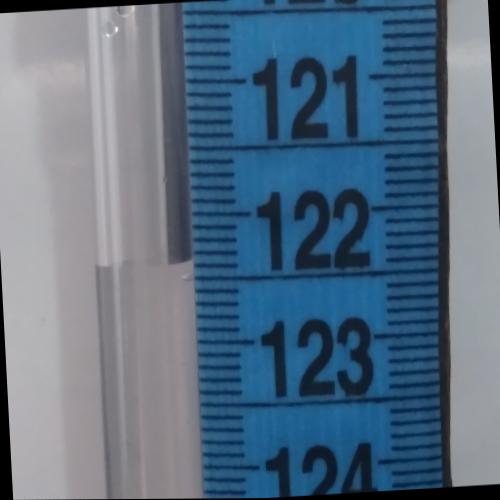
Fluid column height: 122.4 cm